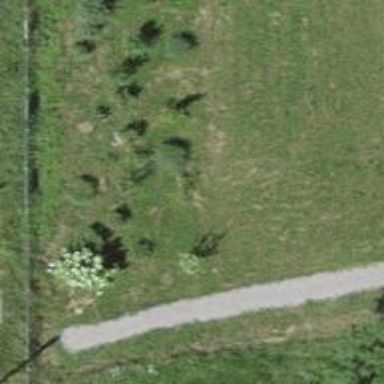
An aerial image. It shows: Shrub in its natural environment.